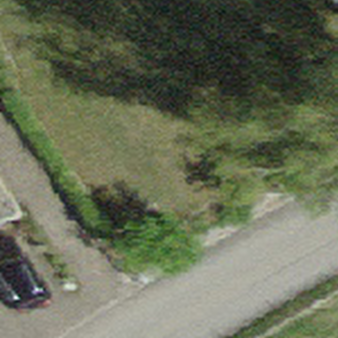
Label: other